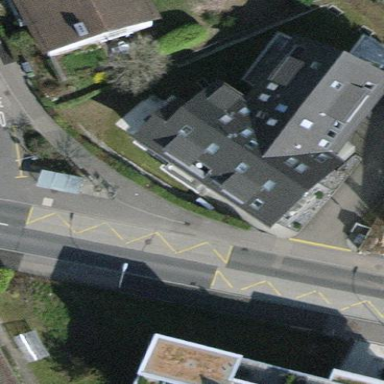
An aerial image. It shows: Gabled roof apartments building.